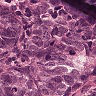
Metastatic tissue present: yes